Question: '''
CREATE VIEW [dbo].[Payment_Transaction_vw]
AS
SELECT payment_trans_id,
Student_Info.student_fname,
Student_Info.student_lname,
Student_Info.ID_Number,
Trimester_Payment.deadline,
Transaction_Info.trans_name,
Payment_Transaction.amount,
Payment_Transaction.date_paid
FROM [Payment_Transaction]
INNER JOIN Student_Info
ON Payment_Transaction.student_info_id = Student_Info.student_info_id
INNER JOIN Trimester_Payment
ON Payment_Transaction.trimester_id = Trimester_Payment.trimester_id
INNER JOIN Transaction_Info
ON Payment_Transaction.trans_info_id = Transaction_Info.trans_info_id
GROUP BY ID_Number,trans_name;
'''
That is my script to make a view in sql server in visual studio, I wanted to group the ID_Number & trans_name which have a repeating values in the table Payment_Transactions. I wanted that this ID_Number with the trans_name will only displayed once. I also want to sum up the amount paid for every ID_number with the same trans_name.

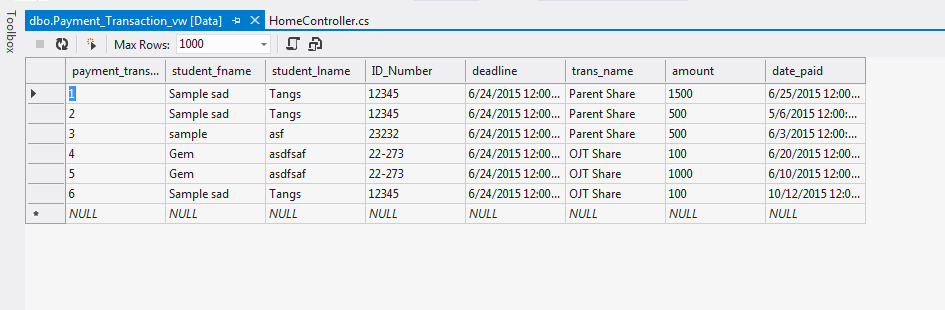
Answer: When using 'group by' you want to make sure that any unique value will be aggregated or consolidated so that it can be displayed in one row. As it is right now, 'payment_trans_id' (and others) are still unique and since you chose to display these the group by cannot be done.
What do you want to do with 'payment_trans_id', 'date_paid', 'amount' ... all other columns really?
Example using 'MAX()', 'MIN()' and 'AVG()':
'''
SELECT
MAX(payment_trans_id) AS payment_trans_id,
Transaction_Info.trans_name,
Student_Info.ID_Number,
AVG(Payment_Transaction.amount) AS amount,
MIN(Payment_Transaction.date_paid) AS date_paid
FROM [Payment_Transaction]
INNER JOIN Student_Info ON Payment_Transaction.student_info_id = Student_Info.student_info_id
INNER JOIN Trimester_Payment ON Payment_Transaction.trimester_id = Trimester_Payment.trimester_id
INNER JOIN Transaction_Info ON Payment_Transaction.trans_info_id = Transaction_Info.trans_info_id
GROUP BY ID_Number, trans_name;
'''
For support in EF, perhaps this will be sufficient (perhaps not):
'''
SELECT
ISNULL(MAX(payment_trans_id),0) AS Id,
Transaction_Info.trans_name,
Student_Info.ID_Number,
AVG(Payment_Transaction.amount) AS amount,
MIN(Payment_Transaction.date_paid) AS date_paid
FROM [Payment_Transaction]
INNER JOIN Student_Info ON Payment_Transaction.student_info_id = Student_Info.student_info_id
INNER JOIN Trimester_Payment ON Payment_Transaction.trimester_id = Trimester_Payment.trimester_id
INNER JOIN Transaction_Info ON Payment_Transaction.trans_info_id = Transaction_Info.trans_info_id
GROUP BY ID_Number, trans_name;
'''